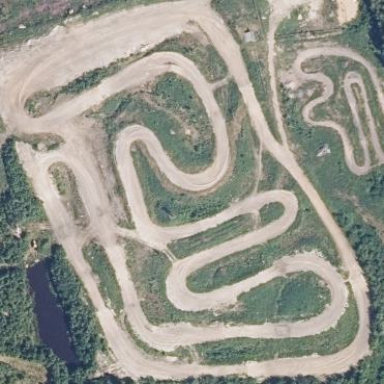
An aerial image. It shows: Unpaved raceway used for motocross.